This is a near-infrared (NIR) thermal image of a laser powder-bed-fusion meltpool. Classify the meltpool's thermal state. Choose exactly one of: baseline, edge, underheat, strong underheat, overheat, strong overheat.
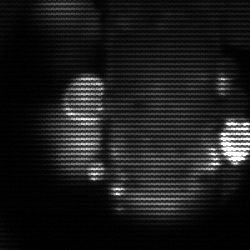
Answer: strong underheat